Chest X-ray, AP view. Patient: 38 years old, sex F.
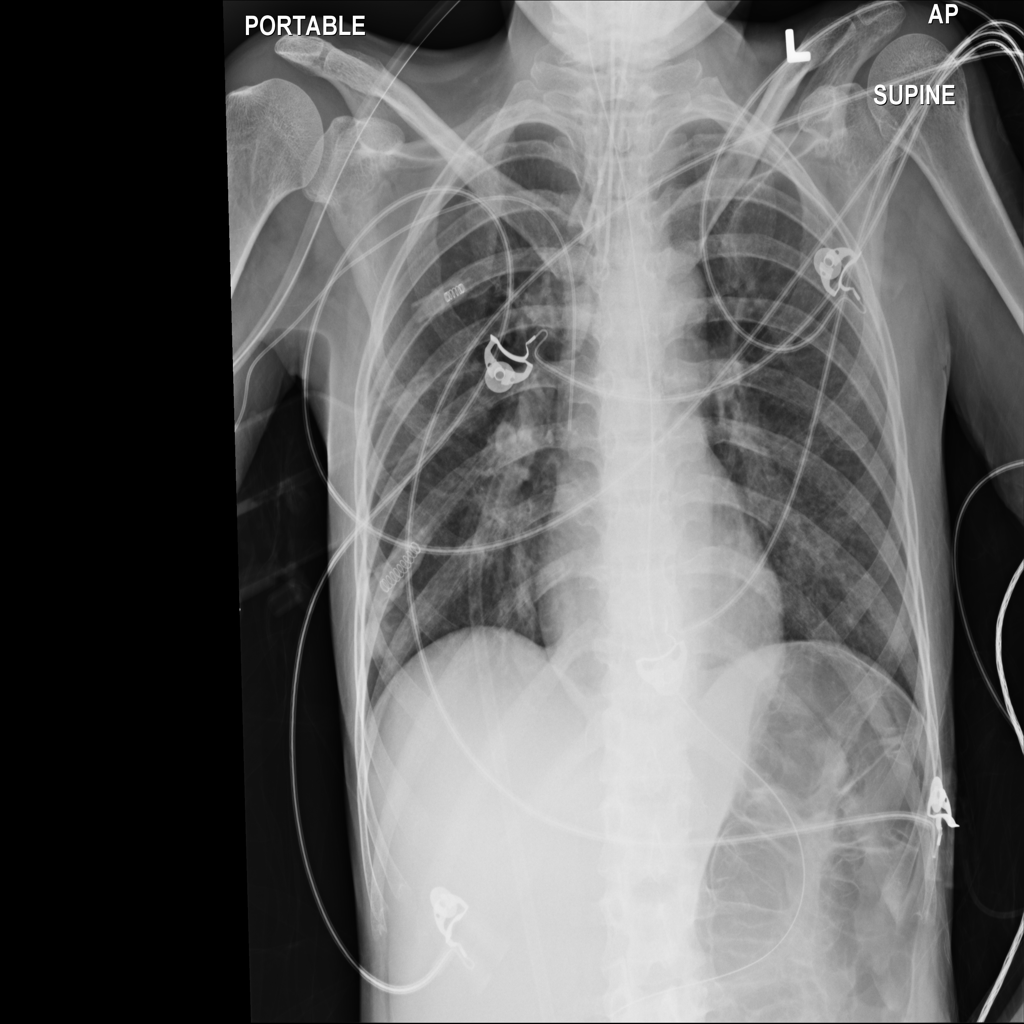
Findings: Nodule